Question: I am using jquery cycle to cycle through a large number of customer reviews, with a numbered pager and 6 items per page. My code is as follows:
'''
<script type="text/javascript">
$(function() {
$('.reviews')
.before('<div id="banner-nav">')
.cycle({
fx:'fadeout',
timeout: 5000,
pager: '#banner-nav'
});
});
</script>
'''
I need the reviews to be transparent (text only) as there is a background image that needs to be visible. The problem is that since jquery cycle does not hide inactive slides, I get an effect like the following:

Please see <URL> for an example
Can anyone suggest a fix for this?
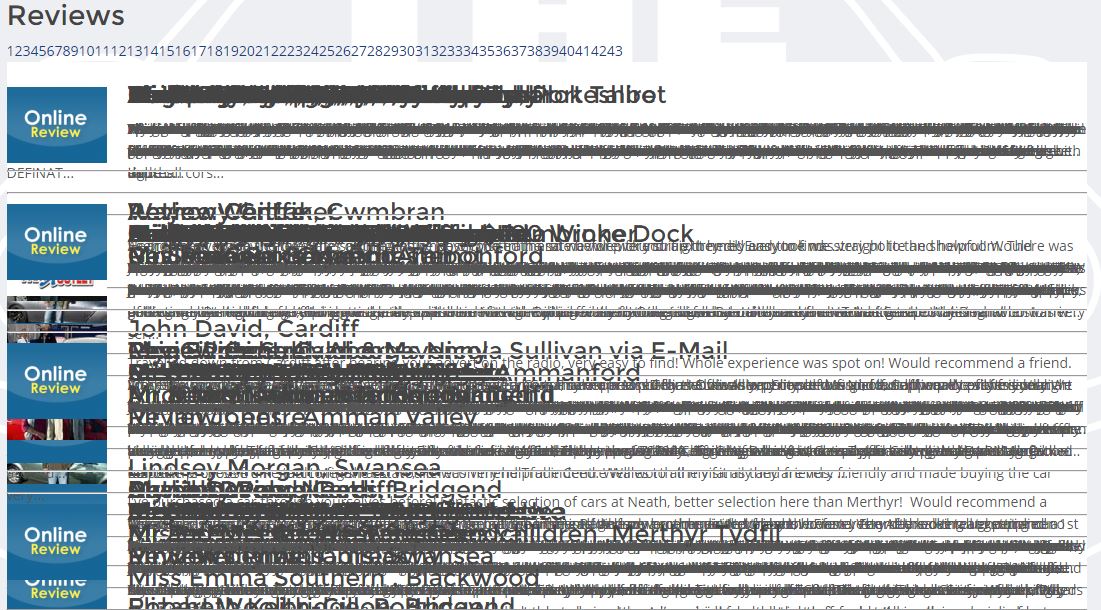
Answer: Remove the 'fx:'fadeout',' line from the options.
This options shows all and just hides the active one.
The default () is to fade in the active one.
Demo at <URL>